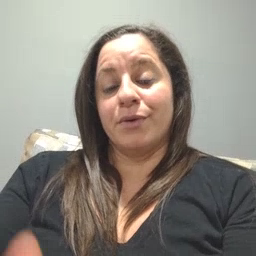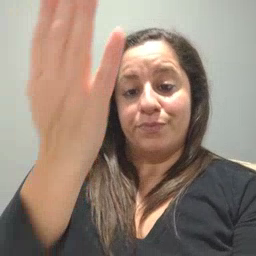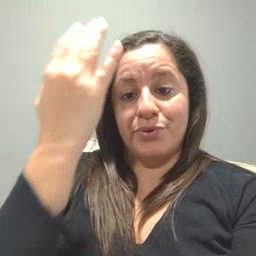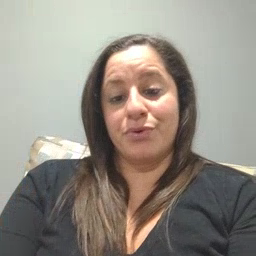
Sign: morning